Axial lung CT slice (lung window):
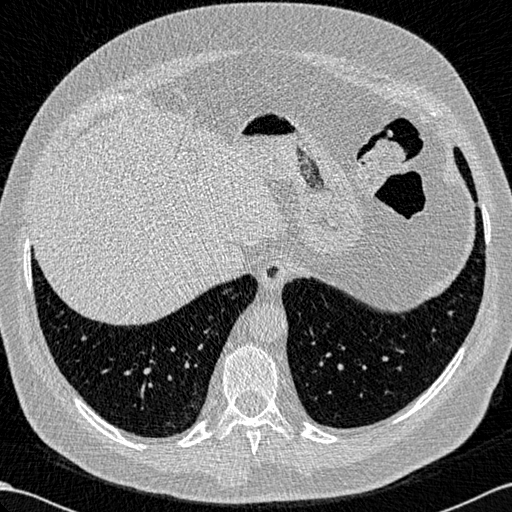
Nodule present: no